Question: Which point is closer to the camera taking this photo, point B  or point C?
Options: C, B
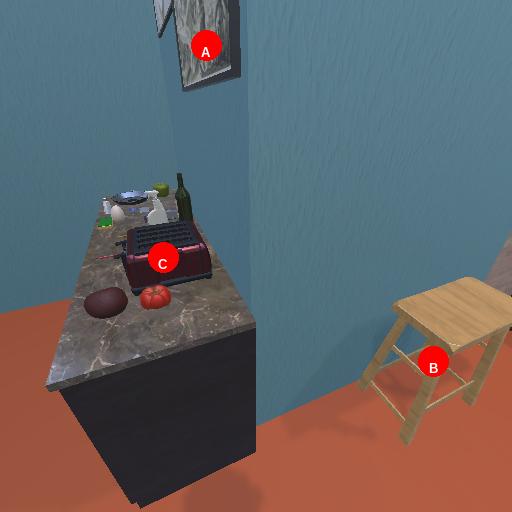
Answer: C